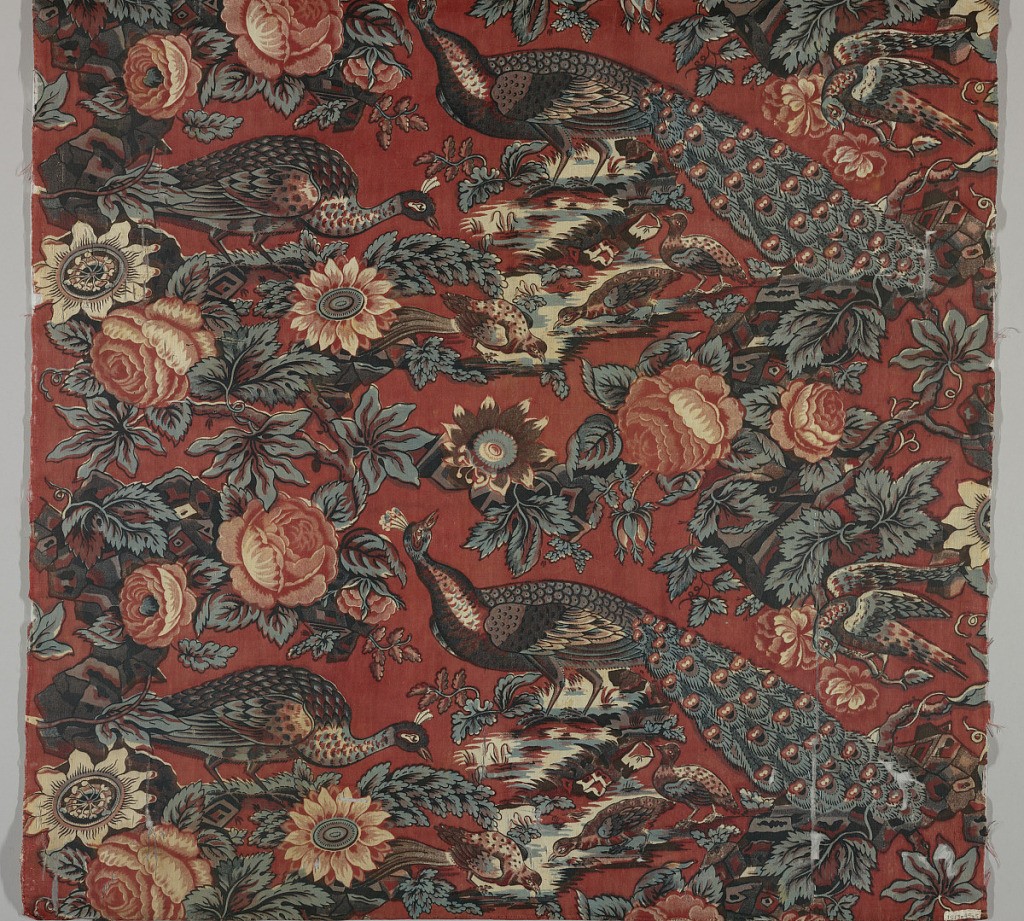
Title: Textile
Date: early 19th century
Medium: cotton Technique: roller and block printed on plain weave
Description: Peacocks, peahens, and small birds with roses and other flowers as the background.